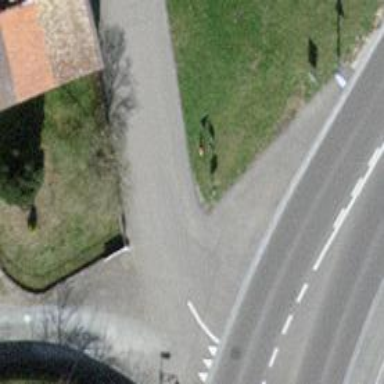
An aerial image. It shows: Bus stop with platform for public transport.